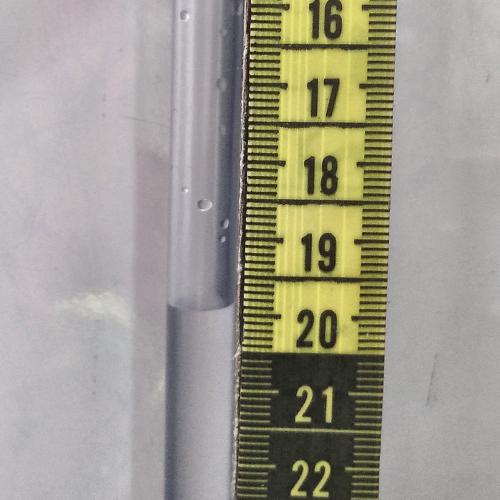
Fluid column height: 19.9 cm